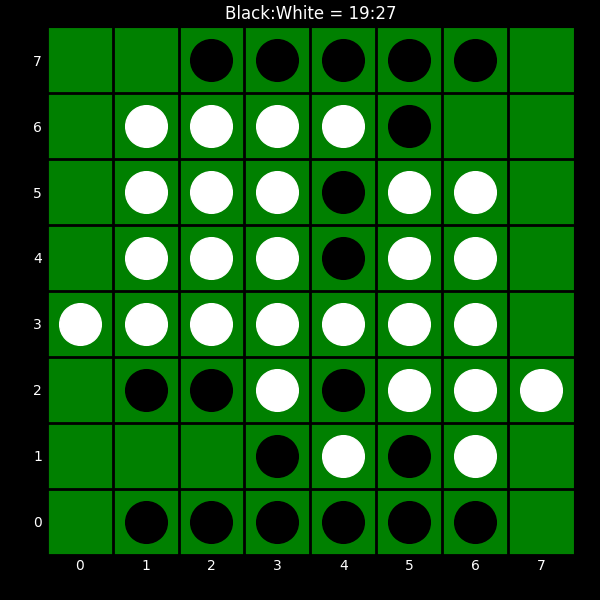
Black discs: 19
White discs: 27